Question: I wanted to modify the default list view provided by the Yii framework. The current view display everything as a row . Could you suggest me how can I extend this widget and create my own view. I have attached both needed as a image. I am new to Yii so all help would be really appriciable. If there is already any widget in this format I would be so happy.
Content for my view File would be
'''
<?php
/* @var $this LeosafealertController */
/* @var $data Leosafealert */
?>
<div class="view">
<b><?php echo CHtml::encode($data->getAttributeLabel('id')); ?>:</b>
<?php echo CHtml::link(CHtml::encode($data->id), array('view', 'id'=>$data->id)); ?>
<br/>
<b><?php echo CHtml::encode($data->getAttributeLabel('date')); ?>:</b>
<?php echo CHtml::encode($data->date); ?>
<br/>
<b><?php echo CHtml::encode($data->getAttributeLabel('description')); ?>:</b>
<?php echo CHtml::encode($data->description); ?>
<br/>
<b><?php echo CHtml::encode($data->getAttributeLabel('photo')); ?>:</b>
<?php echo CHtml::image($data->getImageURL().$data->photo,$data->photo); ?>
</br>
<b><?php echo CHtml::encode($data->getAttributeLabel('link')); ?>:</b>
<?php echo CHtml::link(CHtml::encode("click here"), $data->getFileURL().$data->link,array('target'=>'_blank')); ?>
</div>
'''
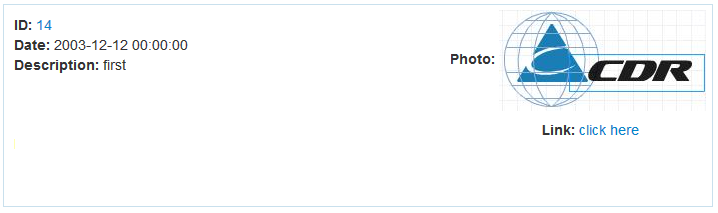
Answer: Can you not edit your view file (e.g. just edit '/path/to/model/views/_view.php', or whatever your view file is called)?
You can also declare your own css file for a CLitView by defining a <URL> property. ie;
'''
$this->widget('zii.widgets.CListView', array(
'dataProvider'=>$dataProvider,
'itemView'=>'_view',
'cssFile'=>'/css/myCssFile.css',
...
));
'''
You could create your own css file for your layout and use that for every CListView you want with the given layout?